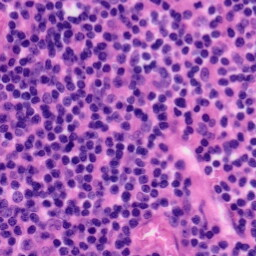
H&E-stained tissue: Tonsil